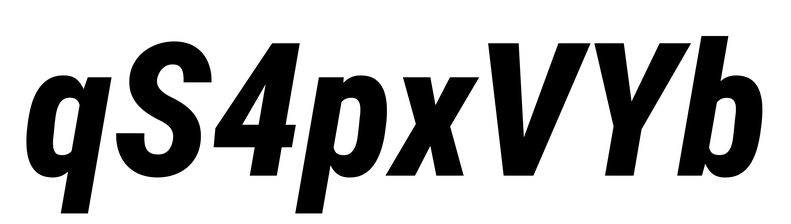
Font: Roboto-Italic_Condensed_ExtraBold_Italic